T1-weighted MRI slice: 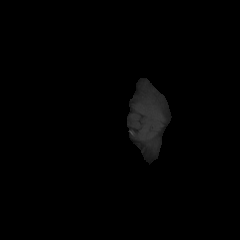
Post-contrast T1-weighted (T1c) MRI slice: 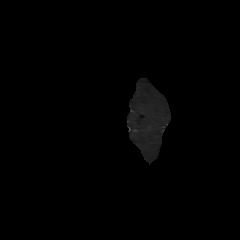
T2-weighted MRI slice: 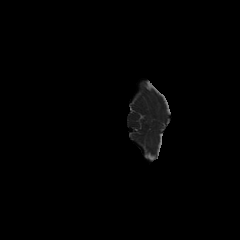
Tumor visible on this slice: no